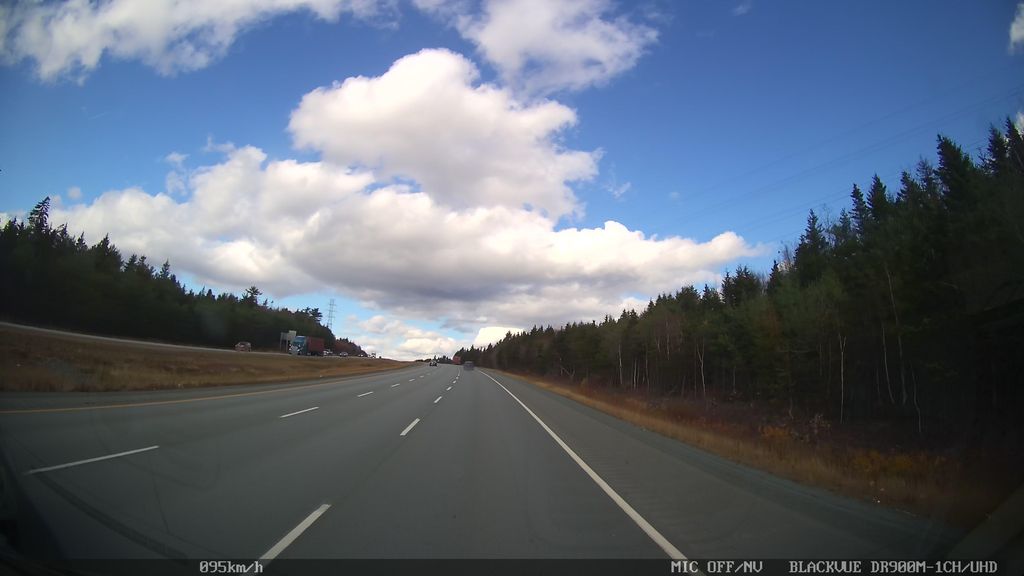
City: halifax